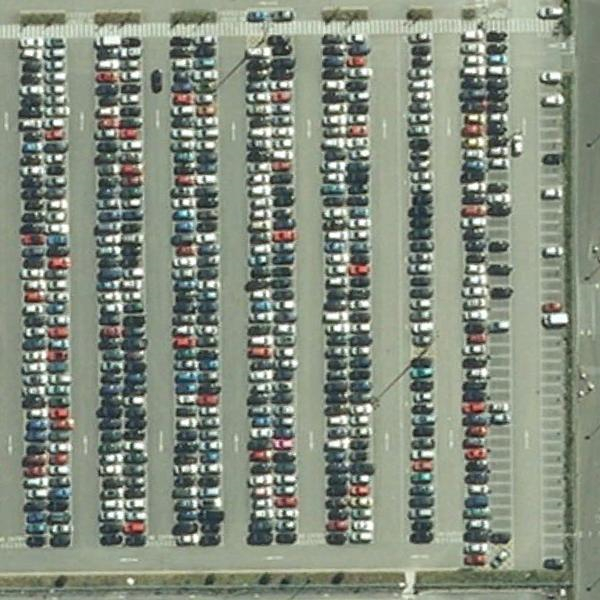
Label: Parking